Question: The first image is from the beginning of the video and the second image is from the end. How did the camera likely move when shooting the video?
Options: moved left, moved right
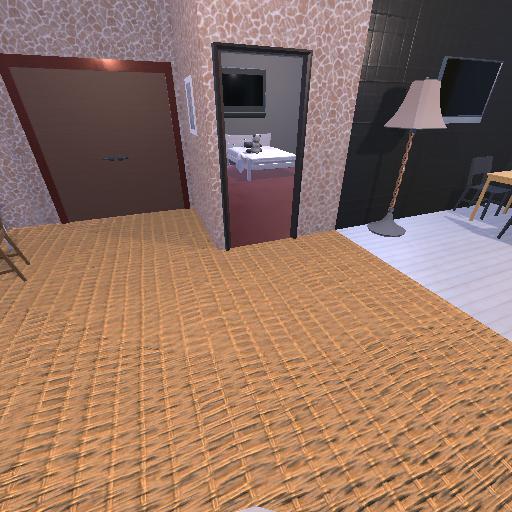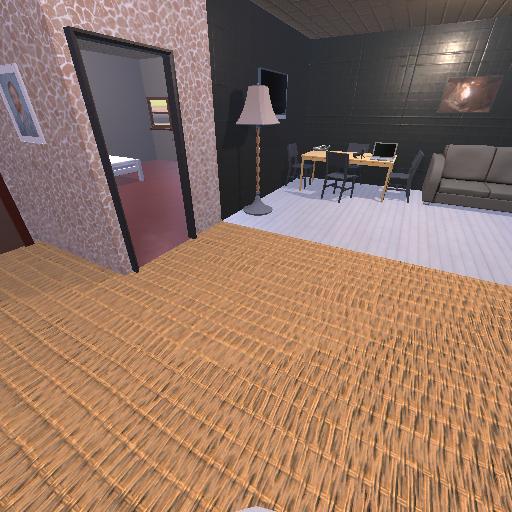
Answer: moved left